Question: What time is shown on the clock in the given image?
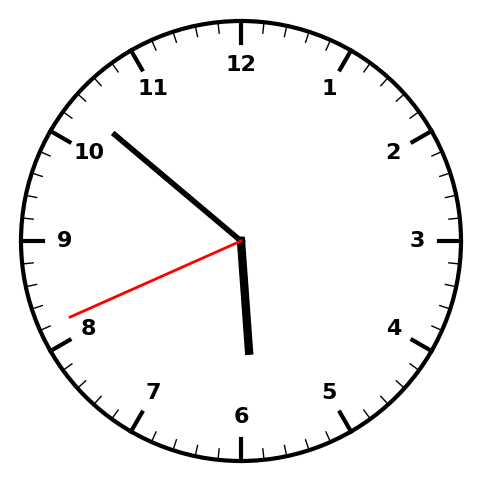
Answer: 05:51:41